Question: I have the table below and need help indenting parent child relationships. The root node starts at 0 and can traverse 1000+ levels deep as can the child relationships.
How do i achieve this in VBA?
'''
CPackName CPackID PPackID PName ParentID PDATA
Artifacts 1 1 AC 0 297
Template 1 1 AC 0 281
WA 1 1 AC 0 361
Alisha 361 361 WA 1 611
Damian 361 361 WA 1 480
ABC 297 297 Artifacts 1
DEF 297 297 Artifacts 1
'''
I would like to show this in columns as below.

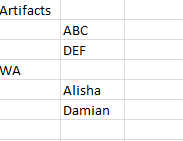
Answer: The following Excel-VBA module works for me.
'''
Option Explicit
Type Tree_Node ' note: and IDX of zero means that it does not exist.
Idx As Long 'The array index of the original source record
ParentIdx As Long 'The array index of the parent of this node
Depth As Long 'The number of parent nodes above this node
OutRow As Long 'The row offset this node should appear at
Flink As Long 'next sibling of this node
ChildCount As Long 'number of children found so far
HeadIdx As Long 'First child node of this parent-node
TailIdx As Long 'Last child node of this parent node
End Type
Private nod() As Tree_Node
Private maxDepth As Long
' Formats Record/Pack data into indented records.
'
'Parameters:
' InputRange - The source range that contains the record/pack data.
' (should NOT include the column headers)
' FirstOutputCell - The top-left cell that the output data will be written to.
' All cells below or to the right of this may be overwritten.
'
Sub OutputIndentedRecords(InputRange As Range, FirstOutputCell As Range)
' Get all of the input data into a variant array
Dim src As Variant
src = InputRange
Dim srcRows As Long
srcRows = UBound(src, 1)
' source range column offsets
Const CPackName = 1
Const PPackID = 3
Const PDATA = 6
Dim PDataIdxs As New Collection 'collection to index the PDATA values
ReDim nod(srcRows) 'array to hold the Tree Nodes representing each record
' make the zero entry the ultimate root, with no parent
nod(0).ParentIdx = -1
PDataIdxs.Add 0, "1"
' For each record in the source range, make a Tree_Node to represent it
'(NOTE: This algorithm assumes that the parent always appears before its children
' in the source range.)
Dim i As Long, j As Long
For i = 1 To srcRows
'is there a record here?
If src(i, CPackName) <> "" Then
' Yes, so fill in the tree node
With nod(i)
.Idx = i
' Get the parent index
.ParentIdx = PDataIdxs(CStr(src(i, PPackID)))
' add this node to the Parents child list
With nod(.ParentIdx)
If .TailIdx <> 0 Then 'if theres already a child
nod(.TailIdx).Flink = i 'point it to us
Else 'otherwise
.HeadIdx = i 'we are the head of the child list
End If
.TailIdx = i 'we are the new tail
.ChildCount = .ChildCount + 1
End With
' Is it a potential Parent?
If src(i, PDATA) <> "" Then
'yes, so flag it and index its PDATA value
PDataIdxs.Add i, CStr(src(i, PDATA))
End If
End With
End If
Next i
' Traverse the Tree structure, filling in Depth and Output row number
Dim curRow As Long
curRow = 1
maxDepth = 0
TraverseTreeDepthFirst 0, 1, curRow
' Make an output array and fill it in
Dim out() As Variant
ReDim out(curRow - 2, maxDepth - 2)
For i = 1 To srcRows
With nod(i)
out(.OutRow - 2, .Depth - 2) = src(.Idx, CPackName)
End With
Next i
'Make an output range to hold the array
Dim wsOut As Worksheet, rngOut As Range
Set wsOut = FirstOutputCell.Worksheet
Set rngOut = wsOut.Range(FirstOutputCell, _
wsOut.Cells(FirstOutputCell.Row + curRow - 2, _
FirstOutputCell.Column + maxDepth - 2))
' write out the output array
rngOut = out
End Sub
' Depth-first tree traversal, filling in the node depth and row number
Sub TraverseTreeDepthFirst(ByVal cur As Long, ByVal curDepth As Long, ByRef curRow As Long)
With nod(cur)
' set values of the current node
.Depth = curDepth
.OutRow = curRow
curRow = curRow + 1
If curDepth > maxDepth Then maxDepth = curDepth
' Traverse any children first
If .HeadIdx > 0 Then
TraverseTreeDepthFirst .HeadIdx, curDepth + 1, curRow
End If
' Move to next sibling
If .Flink > 0 Then
TraverseTreeDepthFirst .Flink, curDepth, curRow
End If
End With
End Sub
'''
Just call 'OutputIndentedRecords' passing in the range of the source data and the first cell of the output range.
Let me know if you have any questions.
---
Here's how to setup a button to call this subroutine:
First, add the following VBA code to your subject worksheet's code module:
'''
Sub CallOutputIndent()
Dim src As Range
Set src = Selection
OutputIndentedRecords src, Worksheets("OutputWs").Cells(2, 2)
End Sub
'''
Change the Worksheet name above from "OutputWs" to whatever you output worksheet is named. also change the (2,2) to whatever the first output cell on that worksheet should be.
Next, go to your source worksheet and from the "Insert" menu, add a button/rectangular shape. Right-click it and pick "Assign Macro..", and then assign the 'CallOutputIdent' macro to it.
To use it, just select the input range and click the button. that should be it.